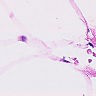
Metastatic tissue present: no